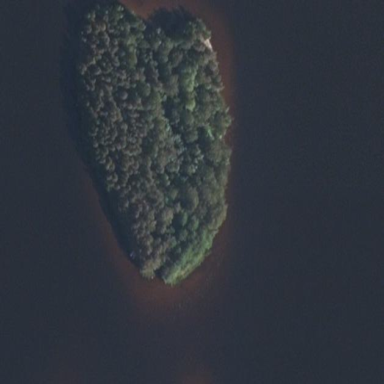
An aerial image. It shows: Islet covered with woodland.